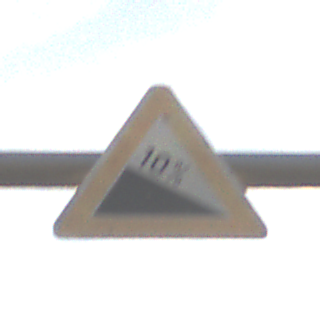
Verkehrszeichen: Gefaelle10
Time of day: SunriseSunset
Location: Outdoor (Nature)
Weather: PartlyCloudy
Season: NotSpecified
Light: Natural